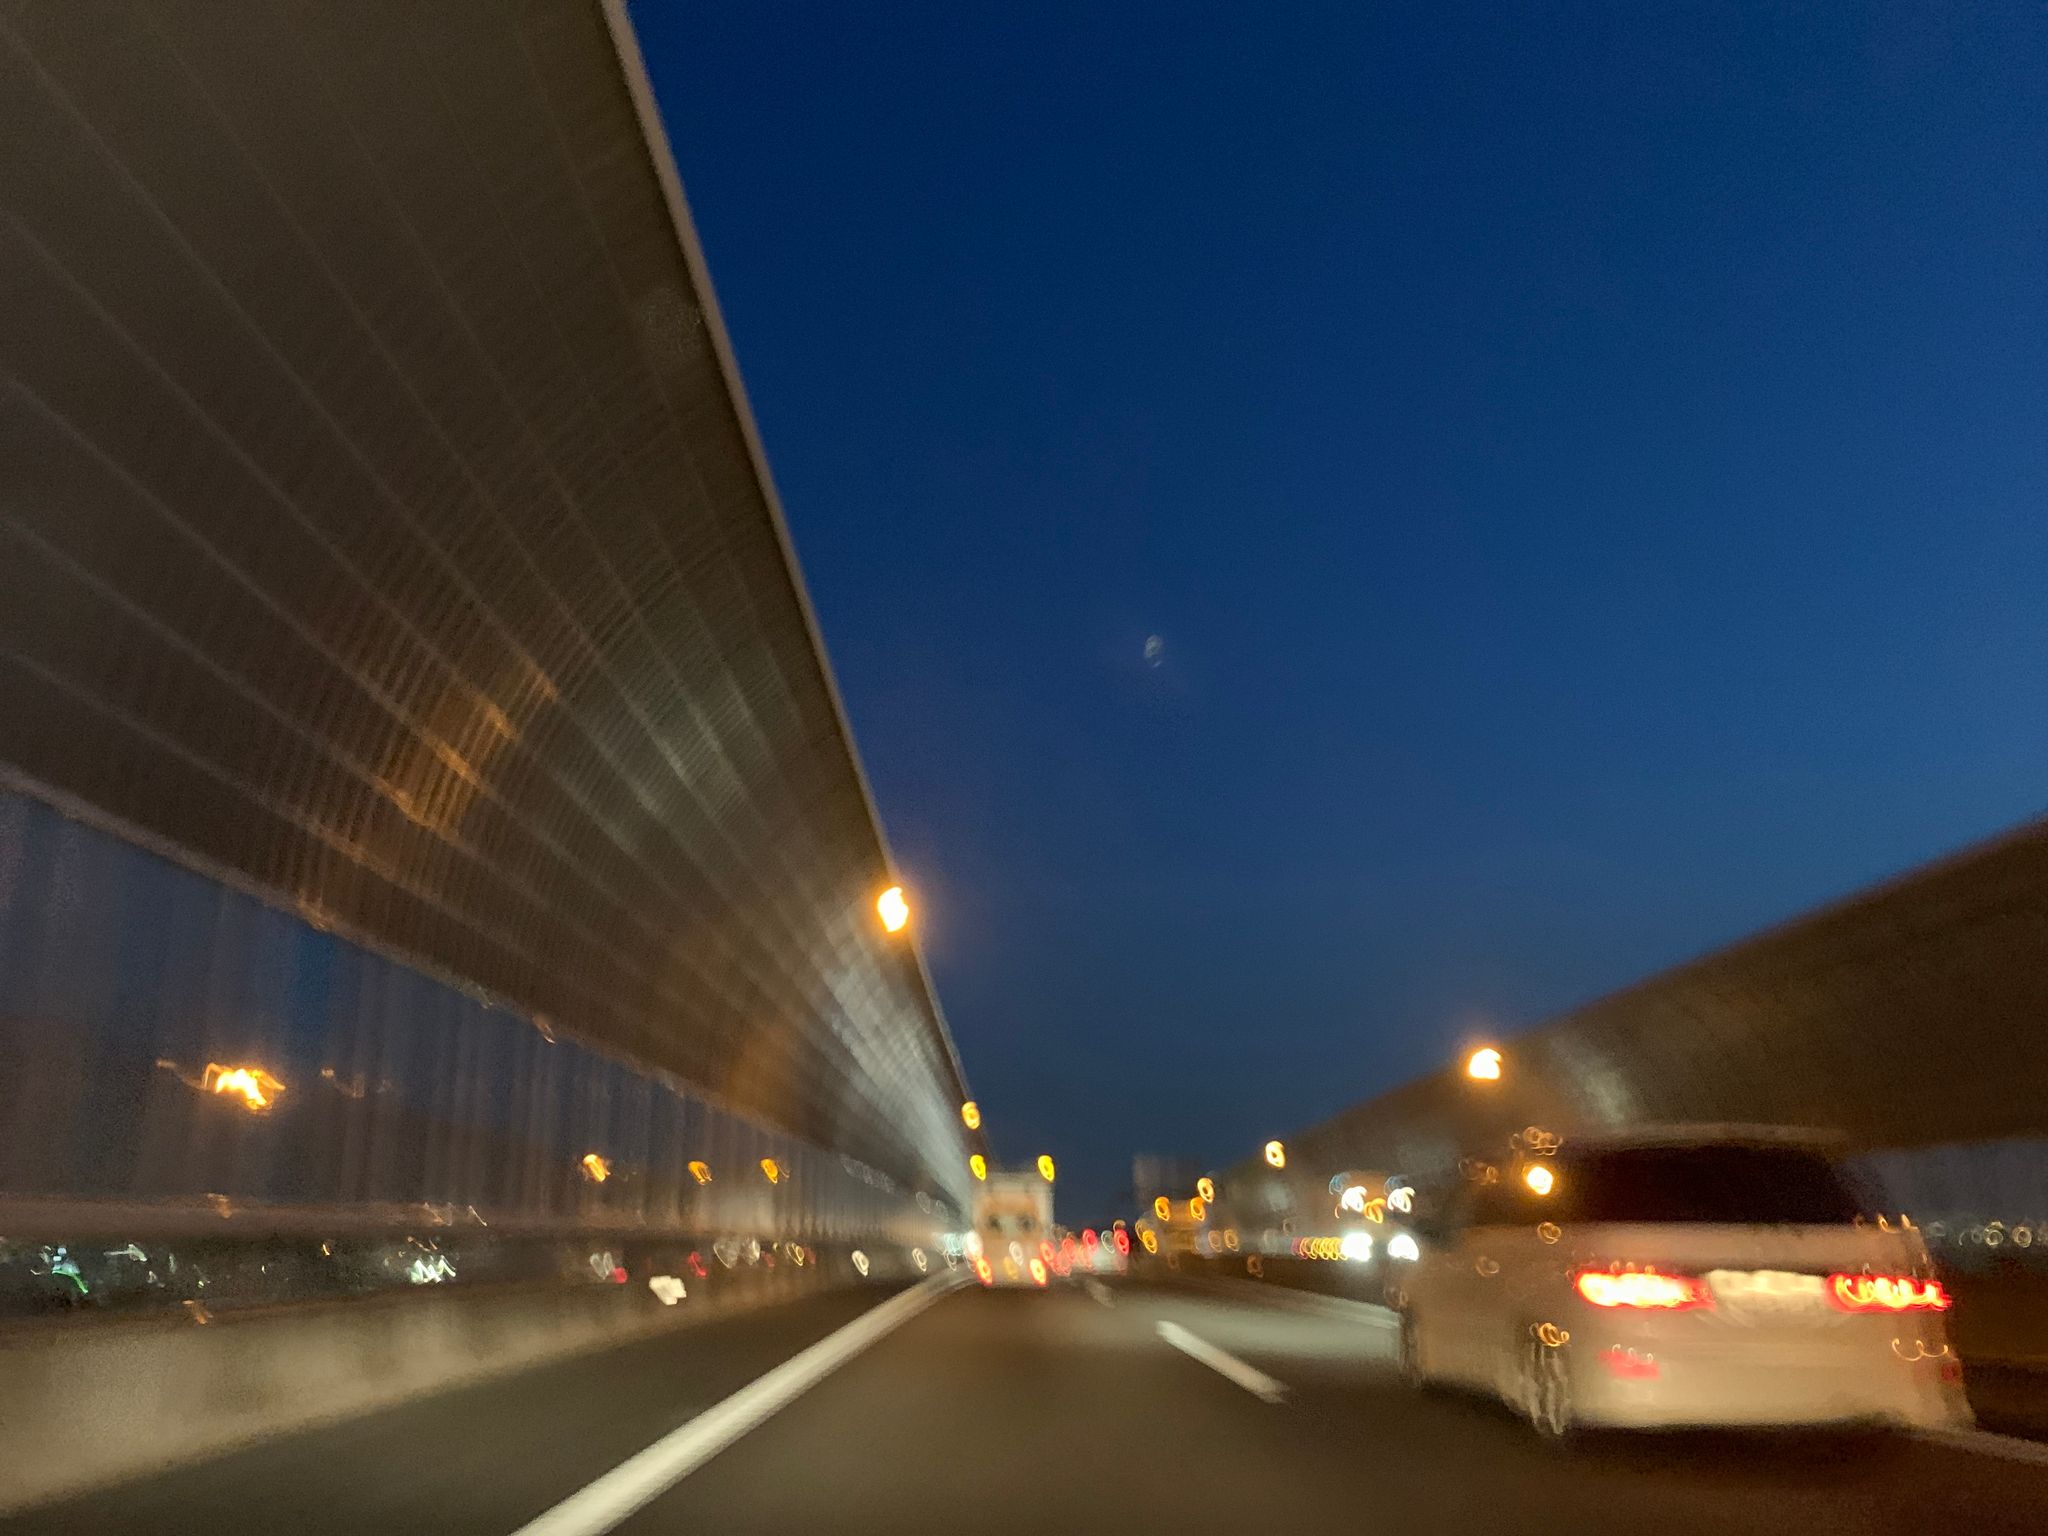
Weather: clear
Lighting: dusk/dawn
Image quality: slightly poor
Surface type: driving surface
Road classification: trunk
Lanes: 2.0
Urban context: urban centre
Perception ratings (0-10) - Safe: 5.11, Lively: 2.75, Beautiful: 2.05, Boring: 6.96, Depressing: 6.94, Wealthy: 6.97